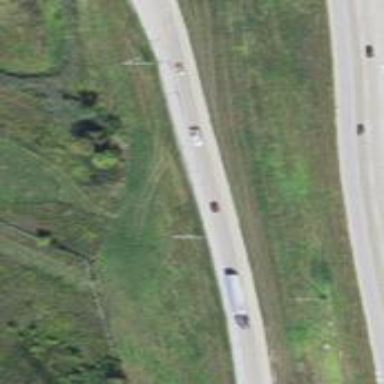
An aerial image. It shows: Primary link highway.